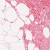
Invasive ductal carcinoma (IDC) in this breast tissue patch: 0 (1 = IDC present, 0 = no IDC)